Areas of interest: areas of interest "Swimming Pool"
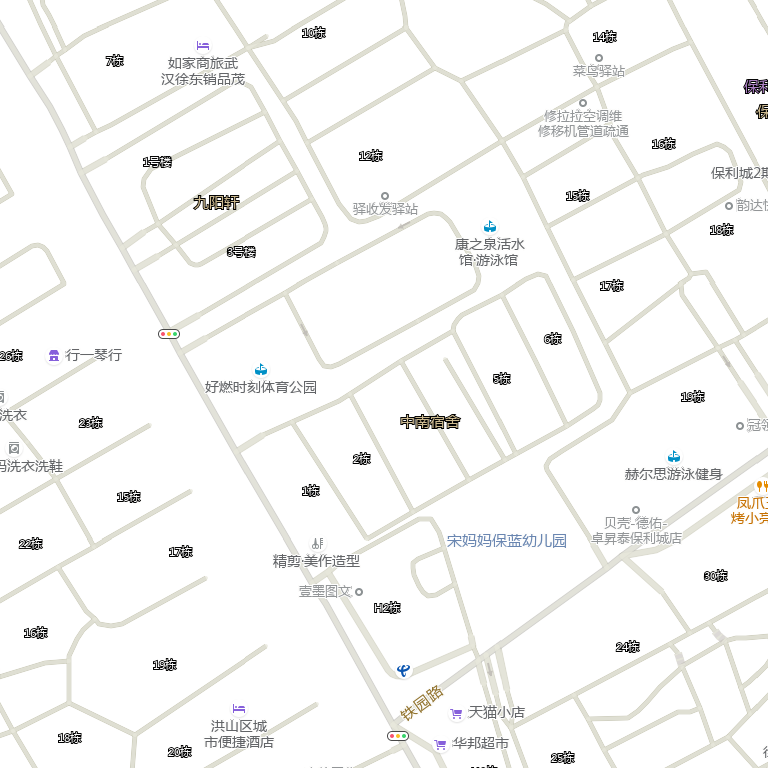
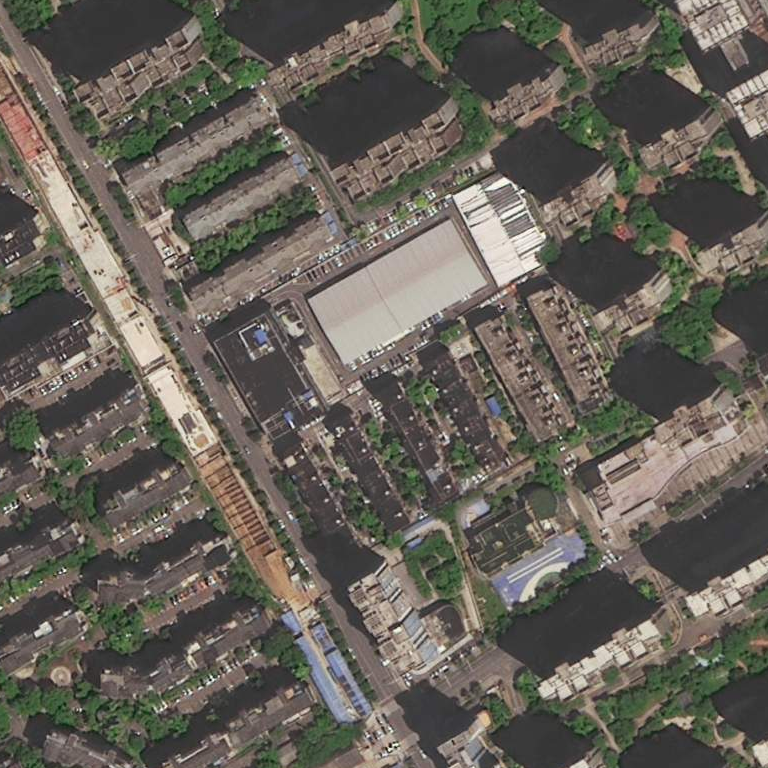